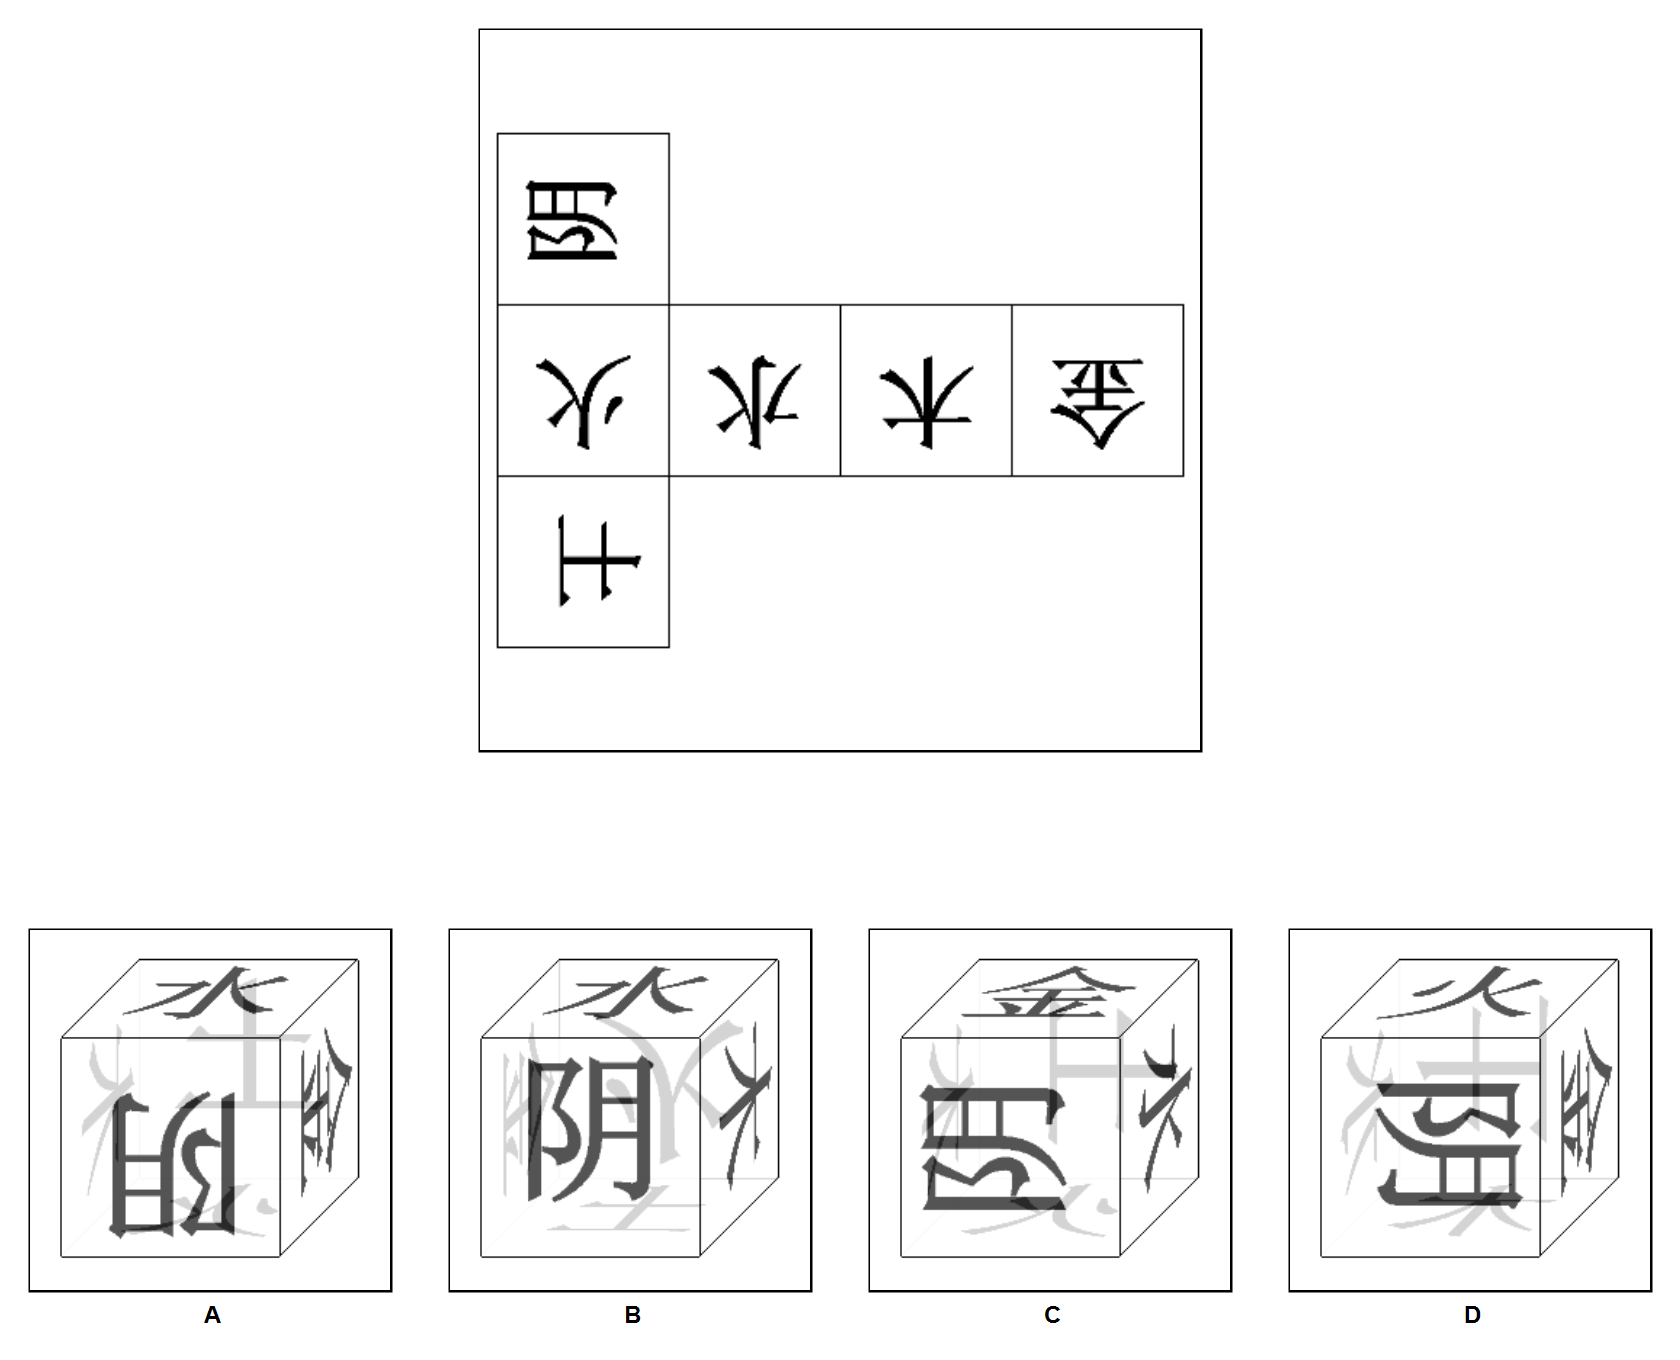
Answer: D